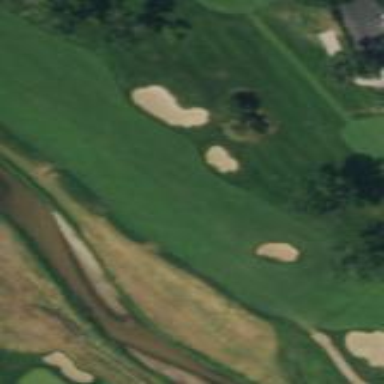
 likely golf fairway with neatly mown grass."